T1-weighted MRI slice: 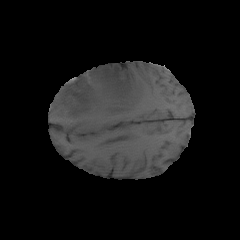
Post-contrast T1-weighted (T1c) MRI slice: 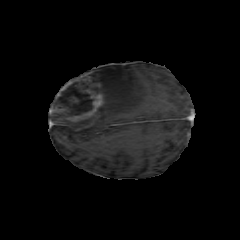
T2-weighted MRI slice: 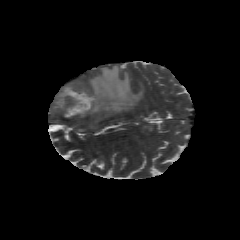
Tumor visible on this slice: yes